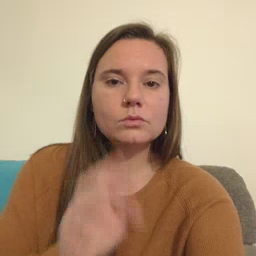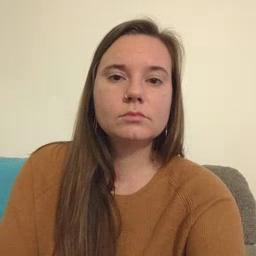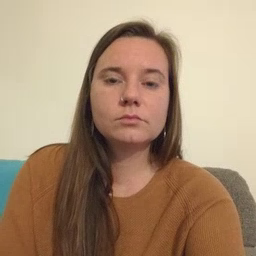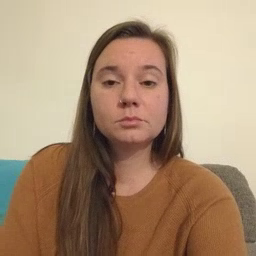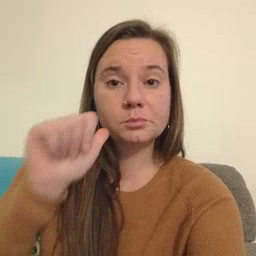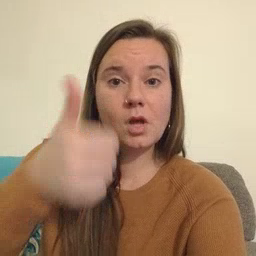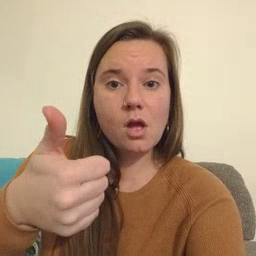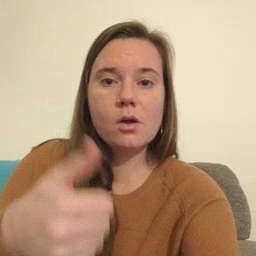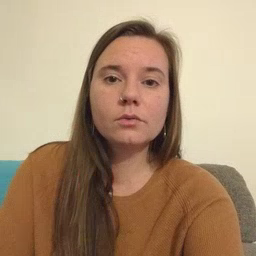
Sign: tomorrow